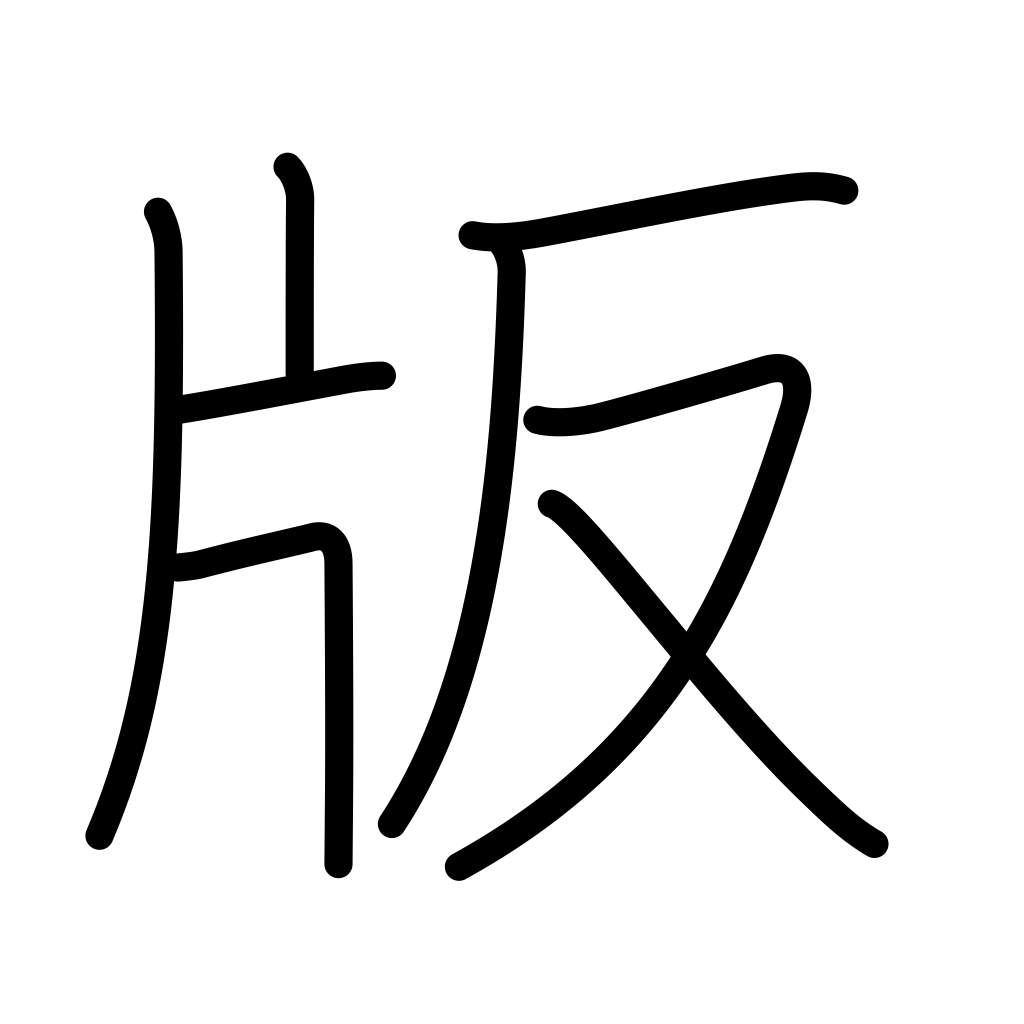
Meaning: printing block, printing plate, edition, impression, label